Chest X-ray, PA view. Patient: 49 years old, sex M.
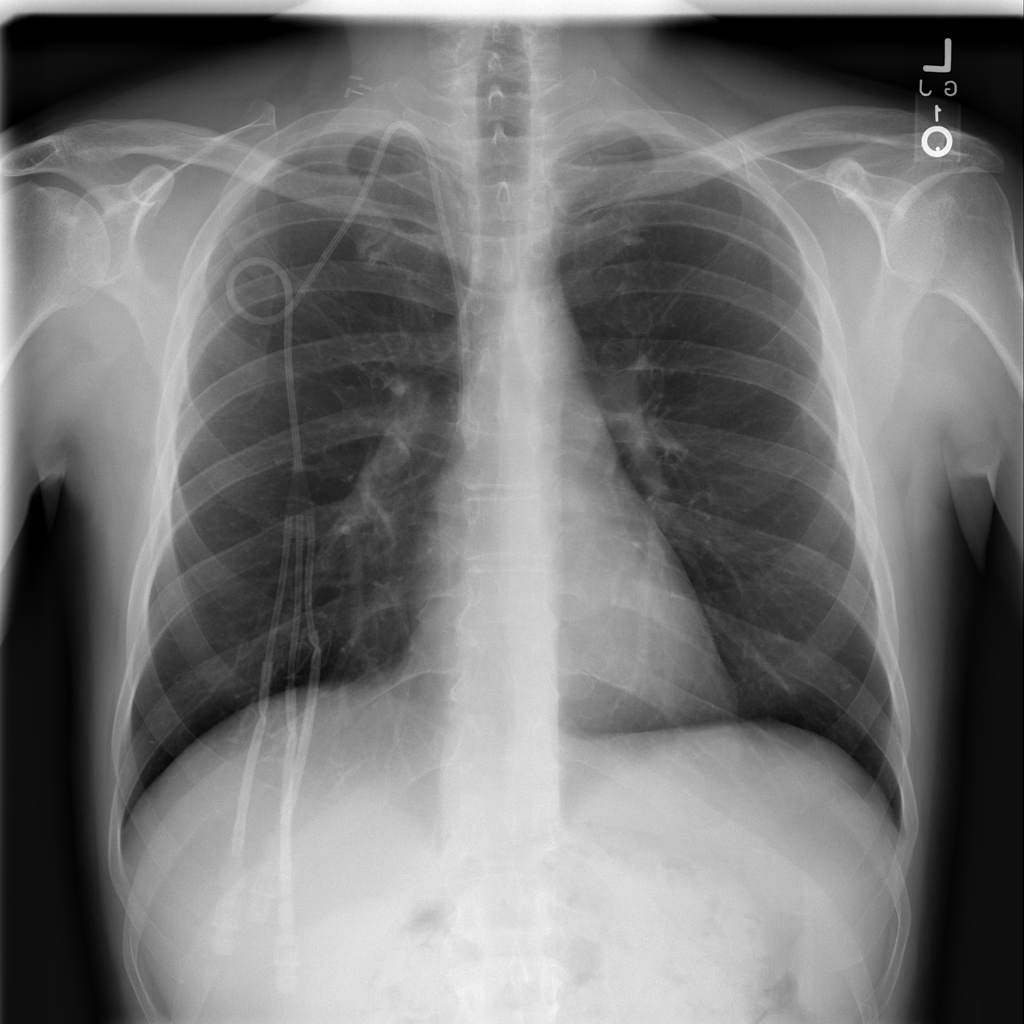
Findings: No Finding